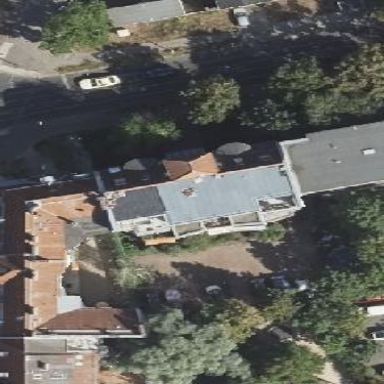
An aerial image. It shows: Apartment building with double saltbox roof shape.